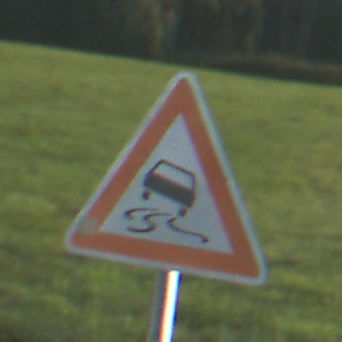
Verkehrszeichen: SchleuderOderRutschgefahr
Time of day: MorningAfternoon
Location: Outdoor (Nature)
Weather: Clear
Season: NotSpecified
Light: Natural